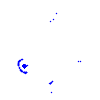
Particle: kaon